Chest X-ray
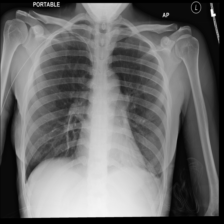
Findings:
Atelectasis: negative
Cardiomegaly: negative
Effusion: negative
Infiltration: negative
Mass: negative
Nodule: negative
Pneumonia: negative
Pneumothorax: negative
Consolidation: negative
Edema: negative
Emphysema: negative
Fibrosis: negative
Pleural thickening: negative
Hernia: negative